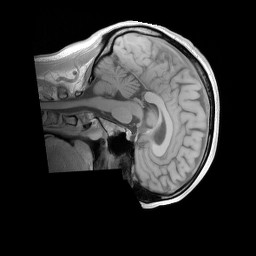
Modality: T1w
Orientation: sagittal
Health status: ill
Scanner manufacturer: siemens
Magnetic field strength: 3 T
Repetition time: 0.4 s
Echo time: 0.00272 s